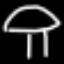
Label: mushroom